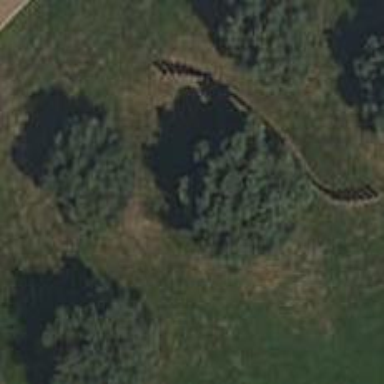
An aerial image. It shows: Broadleaved evergreen tree in its natural setting.